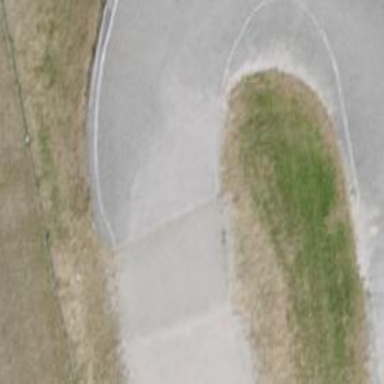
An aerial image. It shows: BMX track designated for leisure land and sports activities.